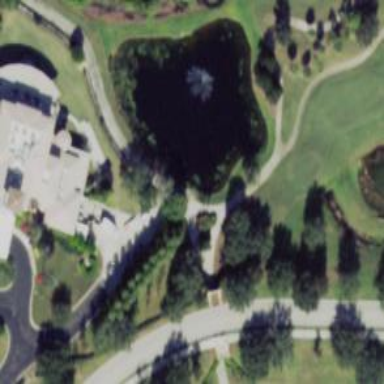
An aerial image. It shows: Water hazard in golf course. The hazard is natural water feature.